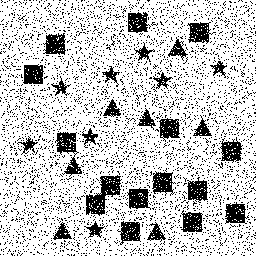
Squares: 15
Triangles: 7
Stars: 8
Total shapes: 30